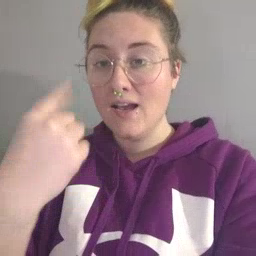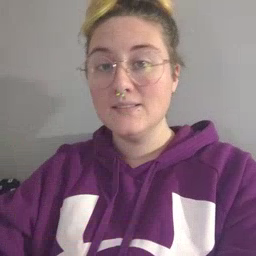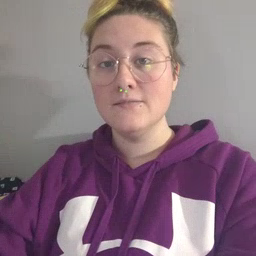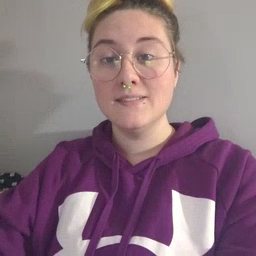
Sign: face